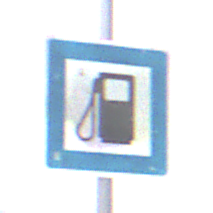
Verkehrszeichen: Tankstelle
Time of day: Midday
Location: Outdoor (Suburban)
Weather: Overcast
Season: NotSpecified
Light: Natural